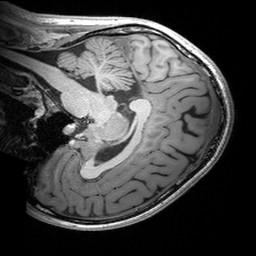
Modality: T1w
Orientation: sagittal
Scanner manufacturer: siemens
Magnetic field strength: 3 T
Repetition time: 2.53 s
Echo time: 0.00299 s